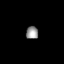
Tissue: lung
Cell type: Myeloid cells
Senescence score: 0.6768
Nuclear area (px): 147
Mean DAPI intensity: 154.231